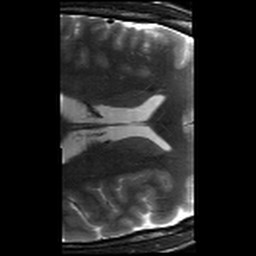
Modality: T2w
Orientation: axial
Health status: healthy
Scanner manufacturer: siemens
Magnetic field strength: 3 T
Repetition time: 8.02 s
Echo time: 0.08 s